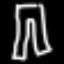
Label: pants